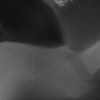
Atmospheric dust classification: not_dusty